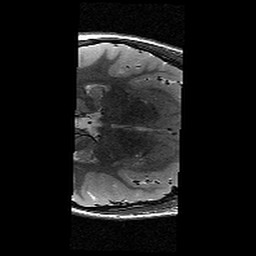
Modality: T2w
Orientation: axial
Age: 13
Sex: female
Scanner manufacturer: siemens
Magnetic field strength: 3 T
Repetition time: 8.46 s
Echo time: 0.067 s